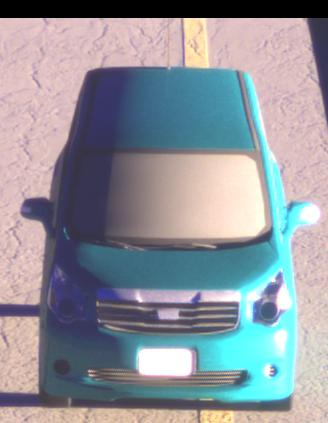
Make: Toyota
Model: Noah
Detailed model: Voxy R70G
Model produced from: 2007
Model produced until: 2013
Doors: 5
Color: blue
Road condition: dry road
Daytime: sunrise or sunset
Contrast: high contrast